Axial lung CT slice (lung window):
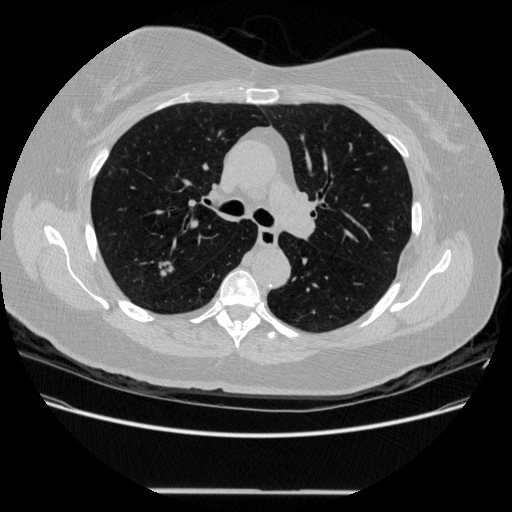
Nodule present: yes
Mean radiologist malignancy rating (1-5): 4.667